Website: lowes
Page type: receipt
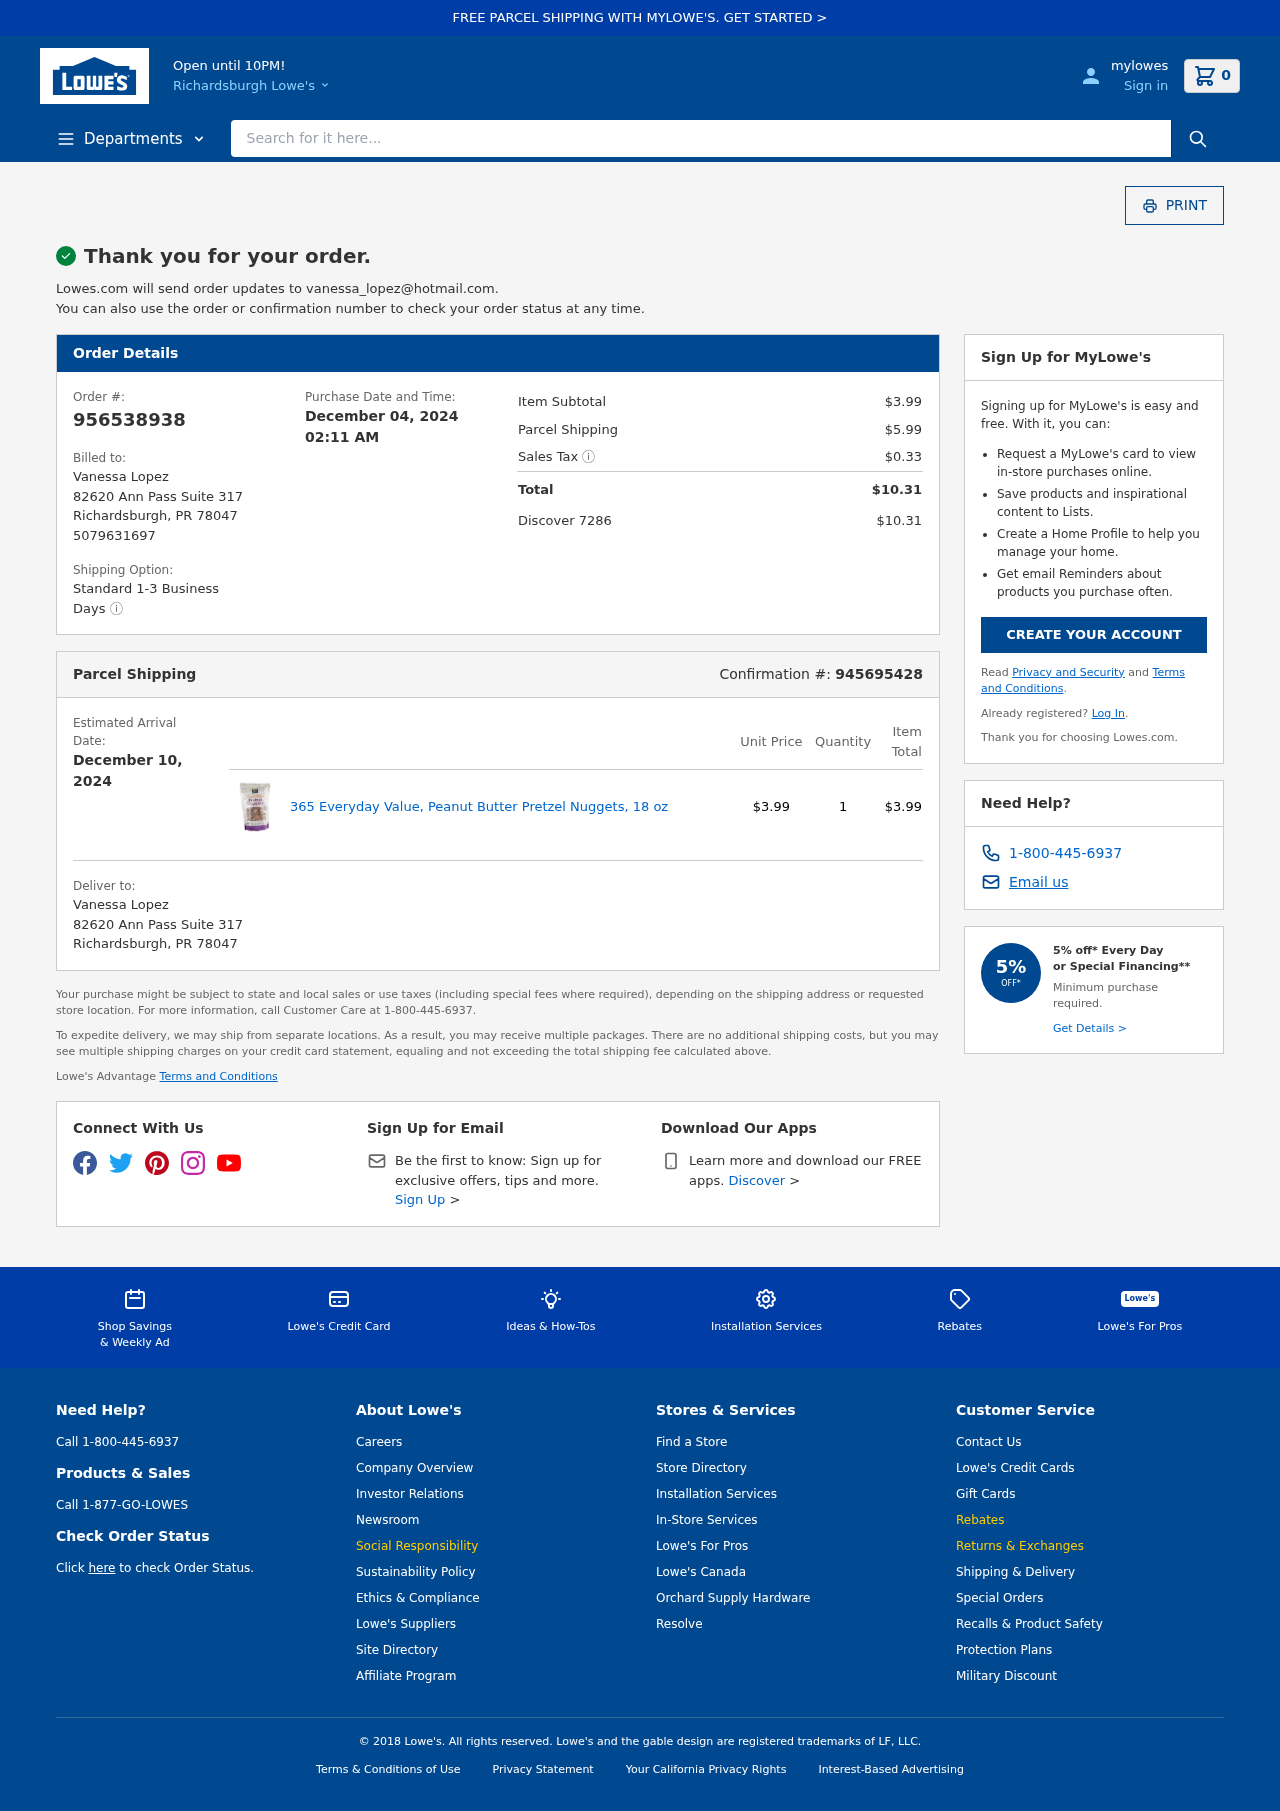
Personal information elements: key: PII_CARD_LAST4
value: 7286
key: PII_CARD_TYPE
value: Discover
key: PII_CITY
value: Richardsburgh
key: PII_EMAIL
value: vanessa_lopez@hotmail.com
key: PII_FULLNAME
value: Vanessa Lopez
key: PII_FULLNAME2
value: Vanessa Lopez
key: PII_PHONE
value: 5079631697
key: PII_POSTCODE
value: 78047
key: PII_STATE_ABBR
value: PR
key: PII_STREET
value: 82620 Ann Pass Suite 317
Product elements: key: PRODUCT1_NAME
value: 365 Everyday Value, Peanut Butter Pretzel Nuggets, 18 oz
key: PRODUCT1_PRICE
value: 3.99
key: PRODUCT1_QUANTITY
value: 1
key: PRODUCT1_ITEM_TOTAL
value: $3.99
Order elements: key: ORDER_NUM_ITEMS
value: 0
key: ORDER_ID
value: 956538938
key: ORDER_DATE
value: December 04, 2024 02:11 AM
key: ORDER_SUBTOTAL
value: $3.99
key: ORDER_SHIPPING_COST
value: $5.99
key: ORDER_TAX
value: $0.33
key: ORDER_TOTAL
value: $10.31
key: ORDER_TOTAL2
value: $10.31
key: ORDER_CONFIRMATION
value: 945695428
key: ORDER_DELIVERY_DATE
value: December 10, 2024
Search elements: key: HEADER_SEARCH
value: Search for it here...